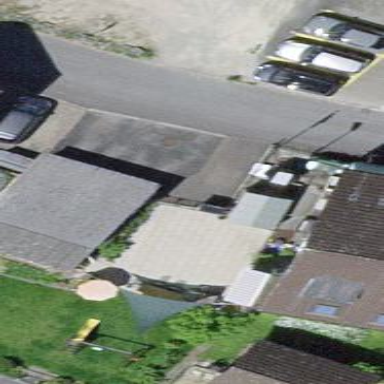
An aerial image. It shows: View of roof of building.